【题型】解答题　【知识点】平面几何　【难度】easy
如图, 在 $\text{Rt}\triangle ABC$ 中, $\angle C=90^\circ$。

(1) 在 $BC$ 边上取一点 $D$, 使得 $BD=DC$, 则 $\tan\angle ABC$ 和 $\tan\angle ADC$ 有什么大小关系？

(2) 在 $BC$ 边上取一点 $D$, 使得 $BD=2DC$, 则 $\tan\angle ABC$ 和 $\tan\angle ADC$ 有什么大小关系？

(3) 在 $BC$ 边上取一点 $D$, 使得 $BD=nDC$ ($n>0$), 则 $\tan\angle ABC$ 和 $\tan\angle ADC$ 有什么大小关系？
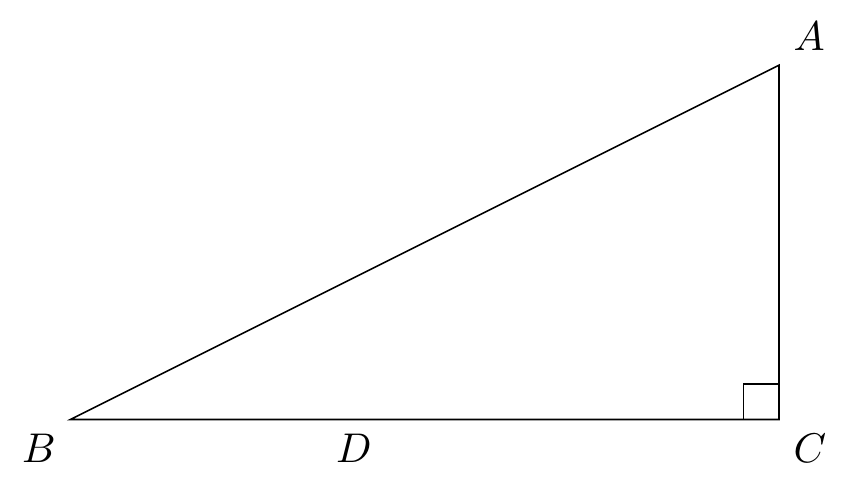
【解答】
解：(1) $\because \tan\angle ABC = \frac{AC}{BC} = \frac{AC}{2DC} = \frac{1}{2} \cdot \frac{AC}{DC}$, $\tan\angle ADC = \frac{AC}{DC}$

$\therefore \tan\angle ABC = \frac{1}{2} \tan\angle ADC$

(2) $\because BD = 2DC$

$\therefore BC = 3DC$

$\therefore \tan\angle ABC = \frac{AC}{BC} = \frac{AC}{3DC} = \frac{1}{3} \cdot \frac{AC}{DC}$, $\tan\angle ADC = \frac{AC}{DC}$

$\therefore \tan\angle ABC = \frac{1}{3} \tan\angle ADC$

(3) $\because BD = nDC$

$\therefore BC = (n+1)DC$

$\therefore \tan\angle ABC = \frac{AC}{BC} = \frac{AC}{(n+1)DC} = \frac{1}{n+1} \cdot \frac{AC}{DC}$, $\tan\angle ADC = \frac{AC}{DC}$

$\therefore \tan\angle ABC = \frac{1}{n+1} \tan\angle ADC$